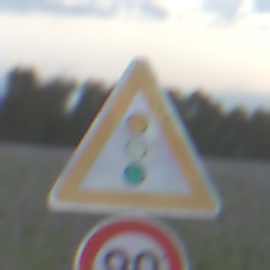
Verkehrszeichen: Lichtzeichenanlage
Zusatzzeichen unten: Geschwindigkeit80
Umgebung: Outdoor, Nature
Tageszeit: SunriseSunset
Wetter: PartlyCloudy
Licht: Natural
Jahreszeit: NotSpecified
Kontrast: LowContrast